Interaction volume radius: 5 \u00c5
Interaction volume height: 30 \u00c5
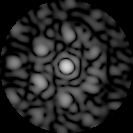
Disorder parameter: 0.5758